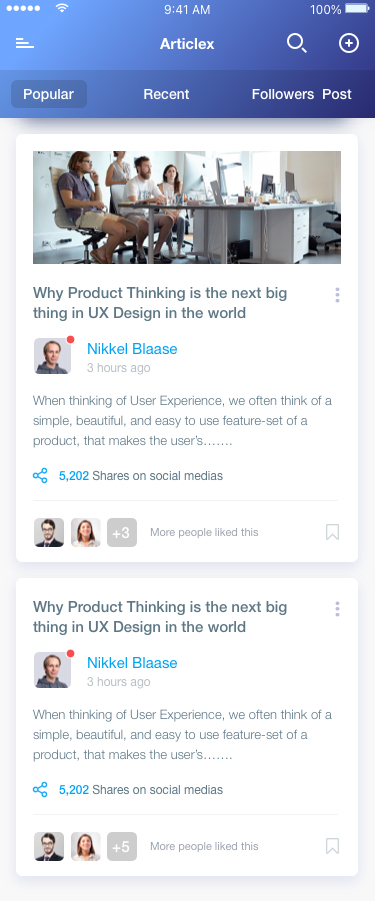
Text in this UI design:
Popular                  Recent                Followers  Post
Articlex
Why Product Thinking is the next big thing in UX Design in the world
When thinking of User Experience, we often think of a simple, beautiful, and easy to use feature-set of a product, that makes the user’s…….
5,202 Shares on social medias
Nikkel Blaase
3 hours ago
More people liked this
+3
Why Product Thinking is the next big thing in UX Design in the world
When thinking of User Experience, we often think of a simple, beautiful, and easy to use feature-set of a product, that makes the user’s…….
5,202 Shares on social medias
Nikkel Blaase
3 hours ago
More people liked this
+5